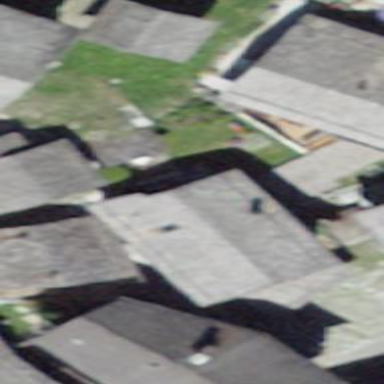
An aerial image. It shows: Building with tile roof.